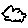
Label: cloud